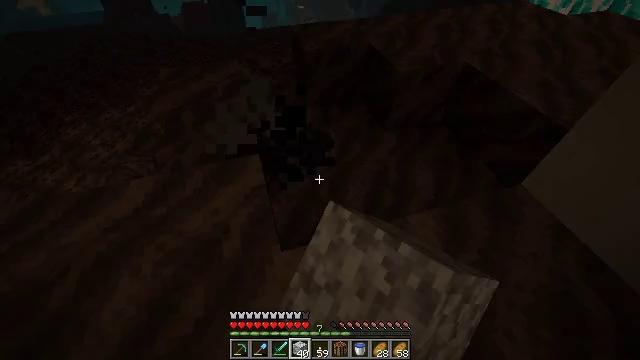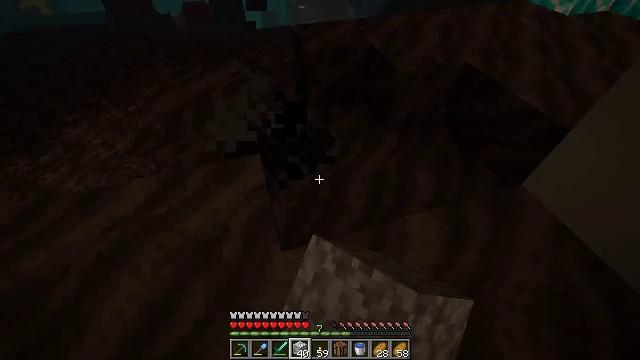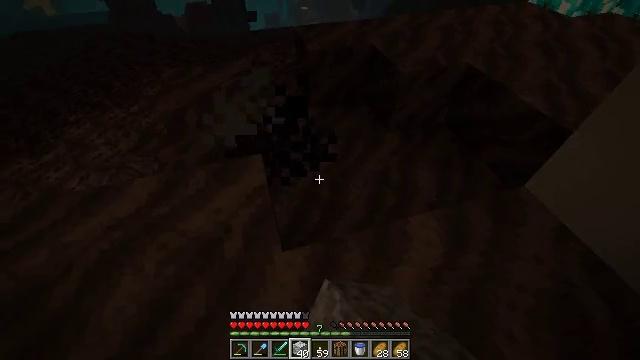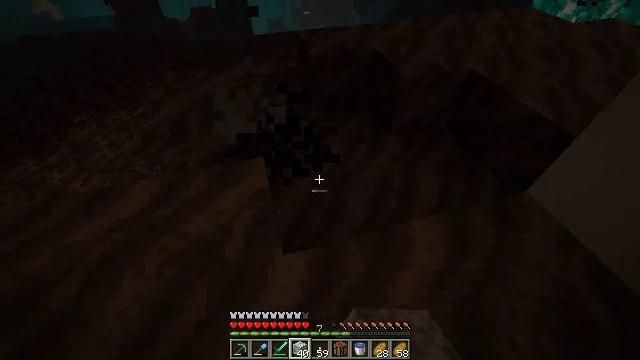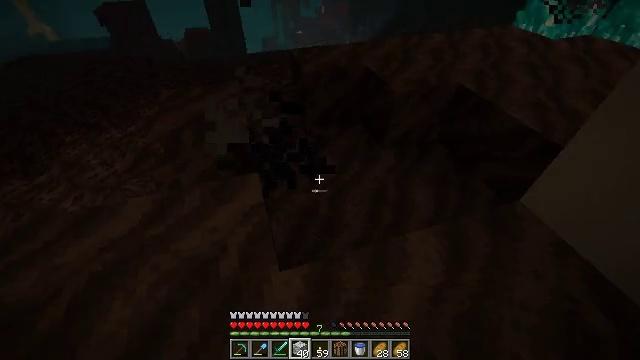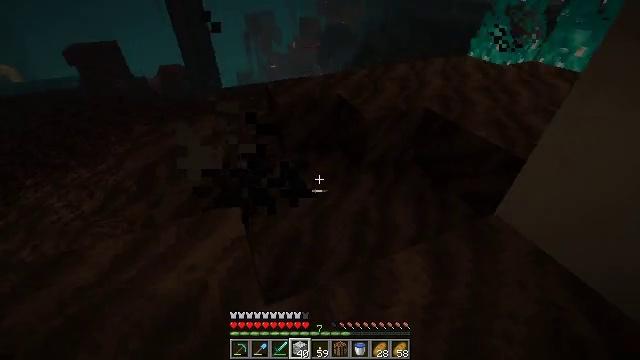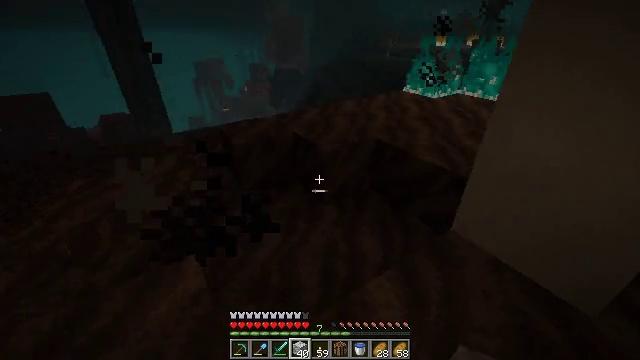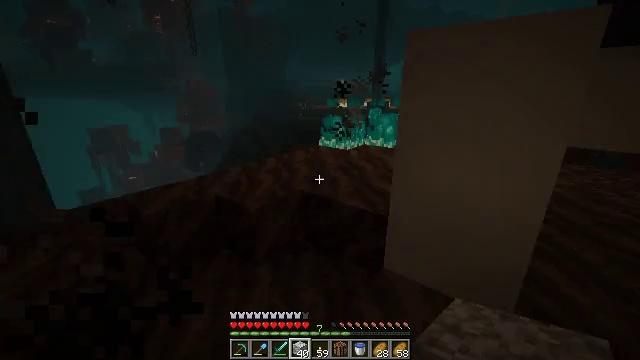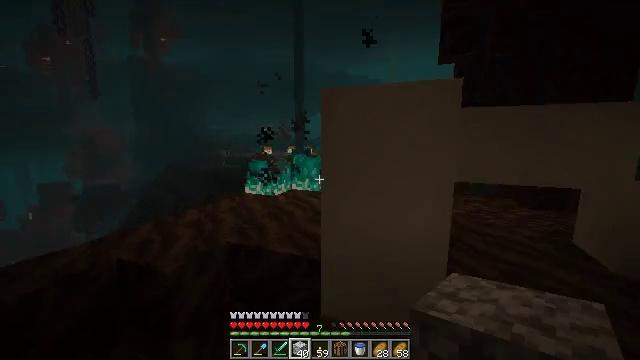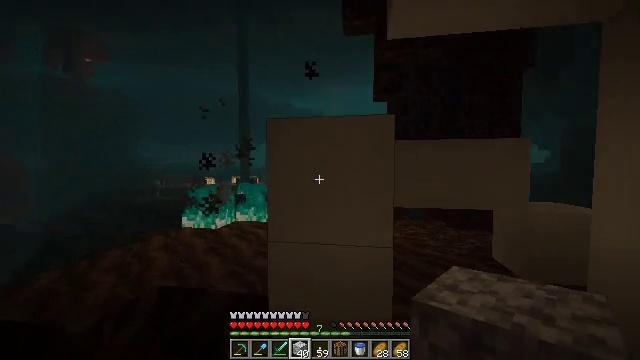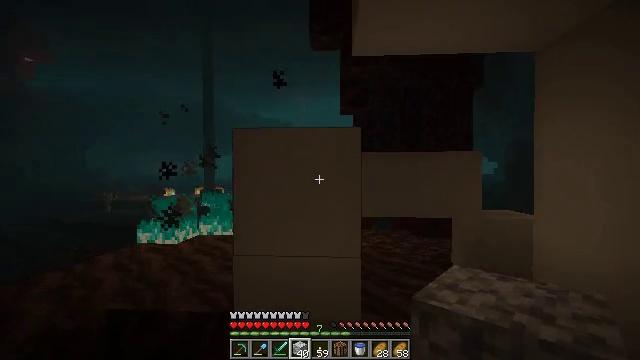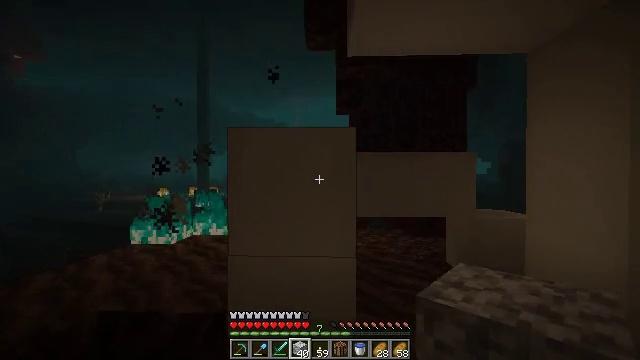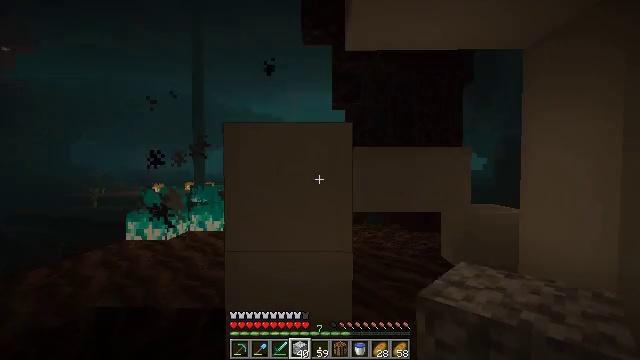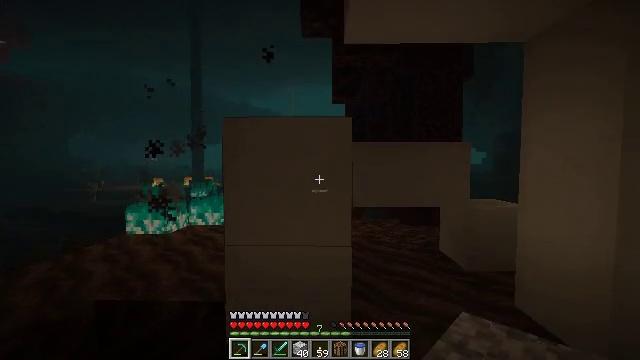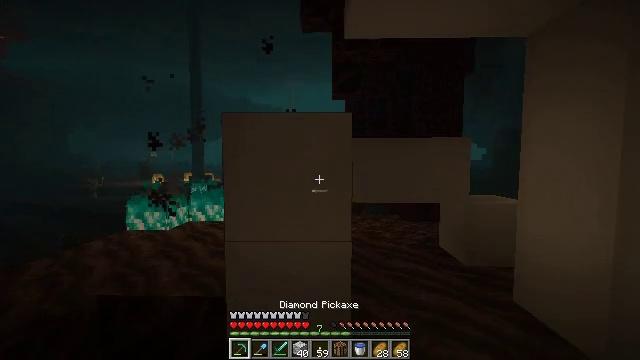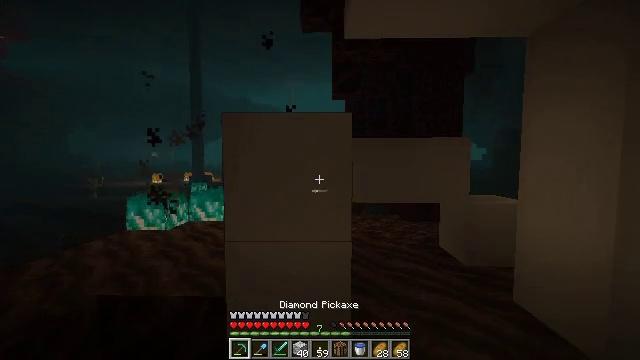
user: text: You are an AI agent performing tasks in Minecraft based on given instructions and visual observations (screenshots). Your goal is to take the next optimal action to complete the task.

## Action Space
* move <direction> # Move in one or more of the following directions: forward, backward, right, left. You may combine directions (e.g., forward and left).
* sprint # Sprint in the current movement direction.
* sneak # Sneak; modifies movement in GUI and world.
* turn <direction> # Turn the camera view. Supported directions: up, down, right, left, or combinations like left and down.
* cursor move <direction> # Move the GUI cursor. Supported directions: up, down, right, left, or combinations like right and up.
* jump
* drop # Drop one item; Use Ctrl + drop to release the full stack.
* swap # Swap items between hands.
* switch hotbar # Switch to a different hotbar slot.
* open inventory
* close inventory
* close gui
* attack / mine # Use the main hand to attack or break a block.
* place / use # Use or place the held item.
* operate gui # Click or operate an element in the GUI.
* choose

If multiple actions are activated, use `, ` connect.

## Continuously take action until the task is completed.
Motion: motion action
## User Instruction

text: Use a pickaxe to mine the bone block.
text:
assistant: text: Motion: attack / mine
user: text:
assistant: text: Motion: attack / mine
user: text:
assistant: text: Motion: no_op
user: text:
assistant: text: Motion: turn right and up
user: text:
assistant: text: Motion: turn right and up
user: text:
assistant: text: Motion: turn right and up
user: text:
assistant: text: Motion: turn right and up
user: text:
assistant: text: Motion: turn right and up
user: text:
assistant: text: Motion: turn right and up
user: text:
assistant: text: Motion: turn right and up
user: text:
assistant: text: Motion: turn right
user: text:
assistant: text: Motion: turn down
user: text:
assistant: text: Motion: turn down, switch to hotbar 1
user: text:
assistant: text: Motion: switch to hotbar 1
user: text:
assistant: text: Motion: switch to hotbar 1
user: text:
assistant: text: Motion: switch to hotbar 1
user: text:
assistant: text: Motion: no_op
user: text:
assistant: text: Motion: turn left and down
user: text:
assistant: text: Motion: no_op
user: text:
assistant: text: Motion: no_op
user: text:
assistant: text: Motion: no_op
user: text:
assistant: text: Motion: no_op
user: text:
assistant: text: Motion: no_op
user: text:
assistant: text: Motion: no_op
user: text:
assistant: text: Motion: no_op
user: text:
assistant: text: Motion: no_op
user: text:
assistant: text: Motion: no_op
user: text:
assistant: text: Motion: no_op
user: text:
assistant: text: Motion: no_op
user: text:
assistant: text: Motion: no_op